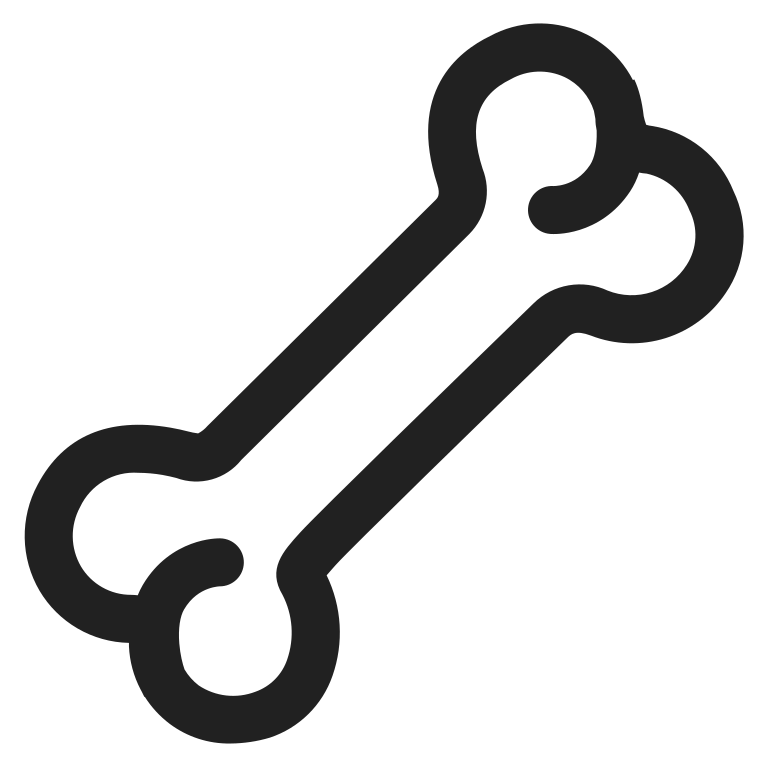
bone high contrast